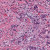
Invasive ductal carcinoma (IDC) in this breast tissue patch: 0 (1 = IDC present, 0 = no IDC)